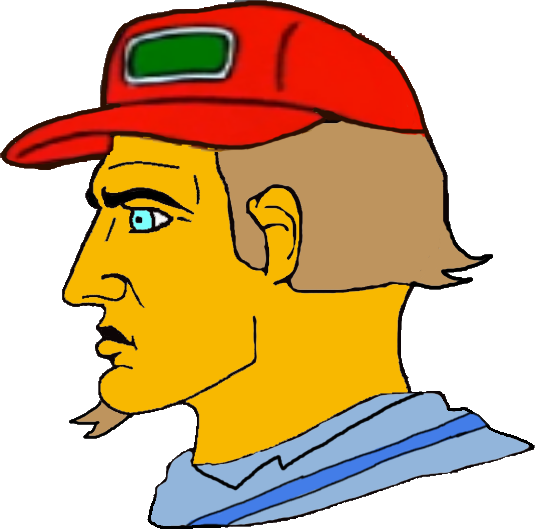
Label: 4_Yes_Chad